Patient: sex F, age 46
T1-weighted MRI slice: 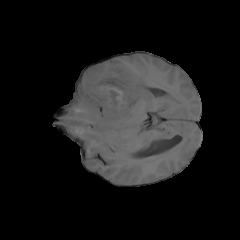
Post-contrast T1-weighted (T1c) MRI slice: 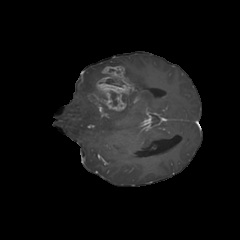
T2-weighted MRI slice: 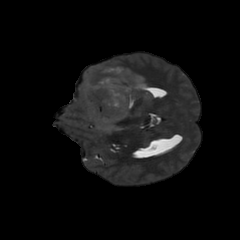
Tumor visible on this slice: yes
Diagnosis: Glioblastoma, IDH-wildtype
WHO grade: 4